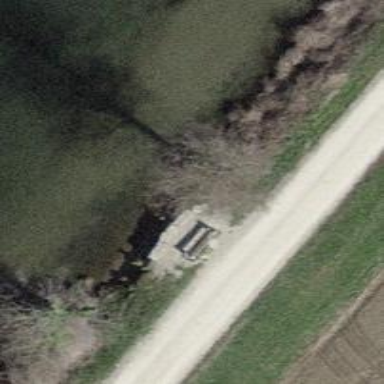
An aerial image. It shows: Brown bench.